Field crop: maize
Growth stage: 2
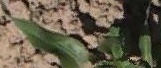
Species: maize